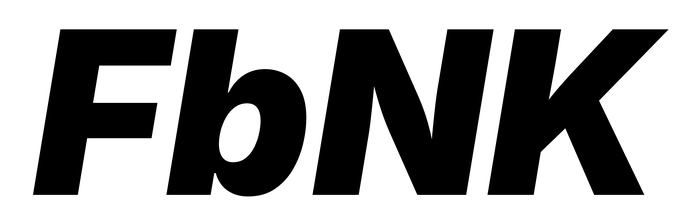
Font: Inter-Italic_Black_Italic